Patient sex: M
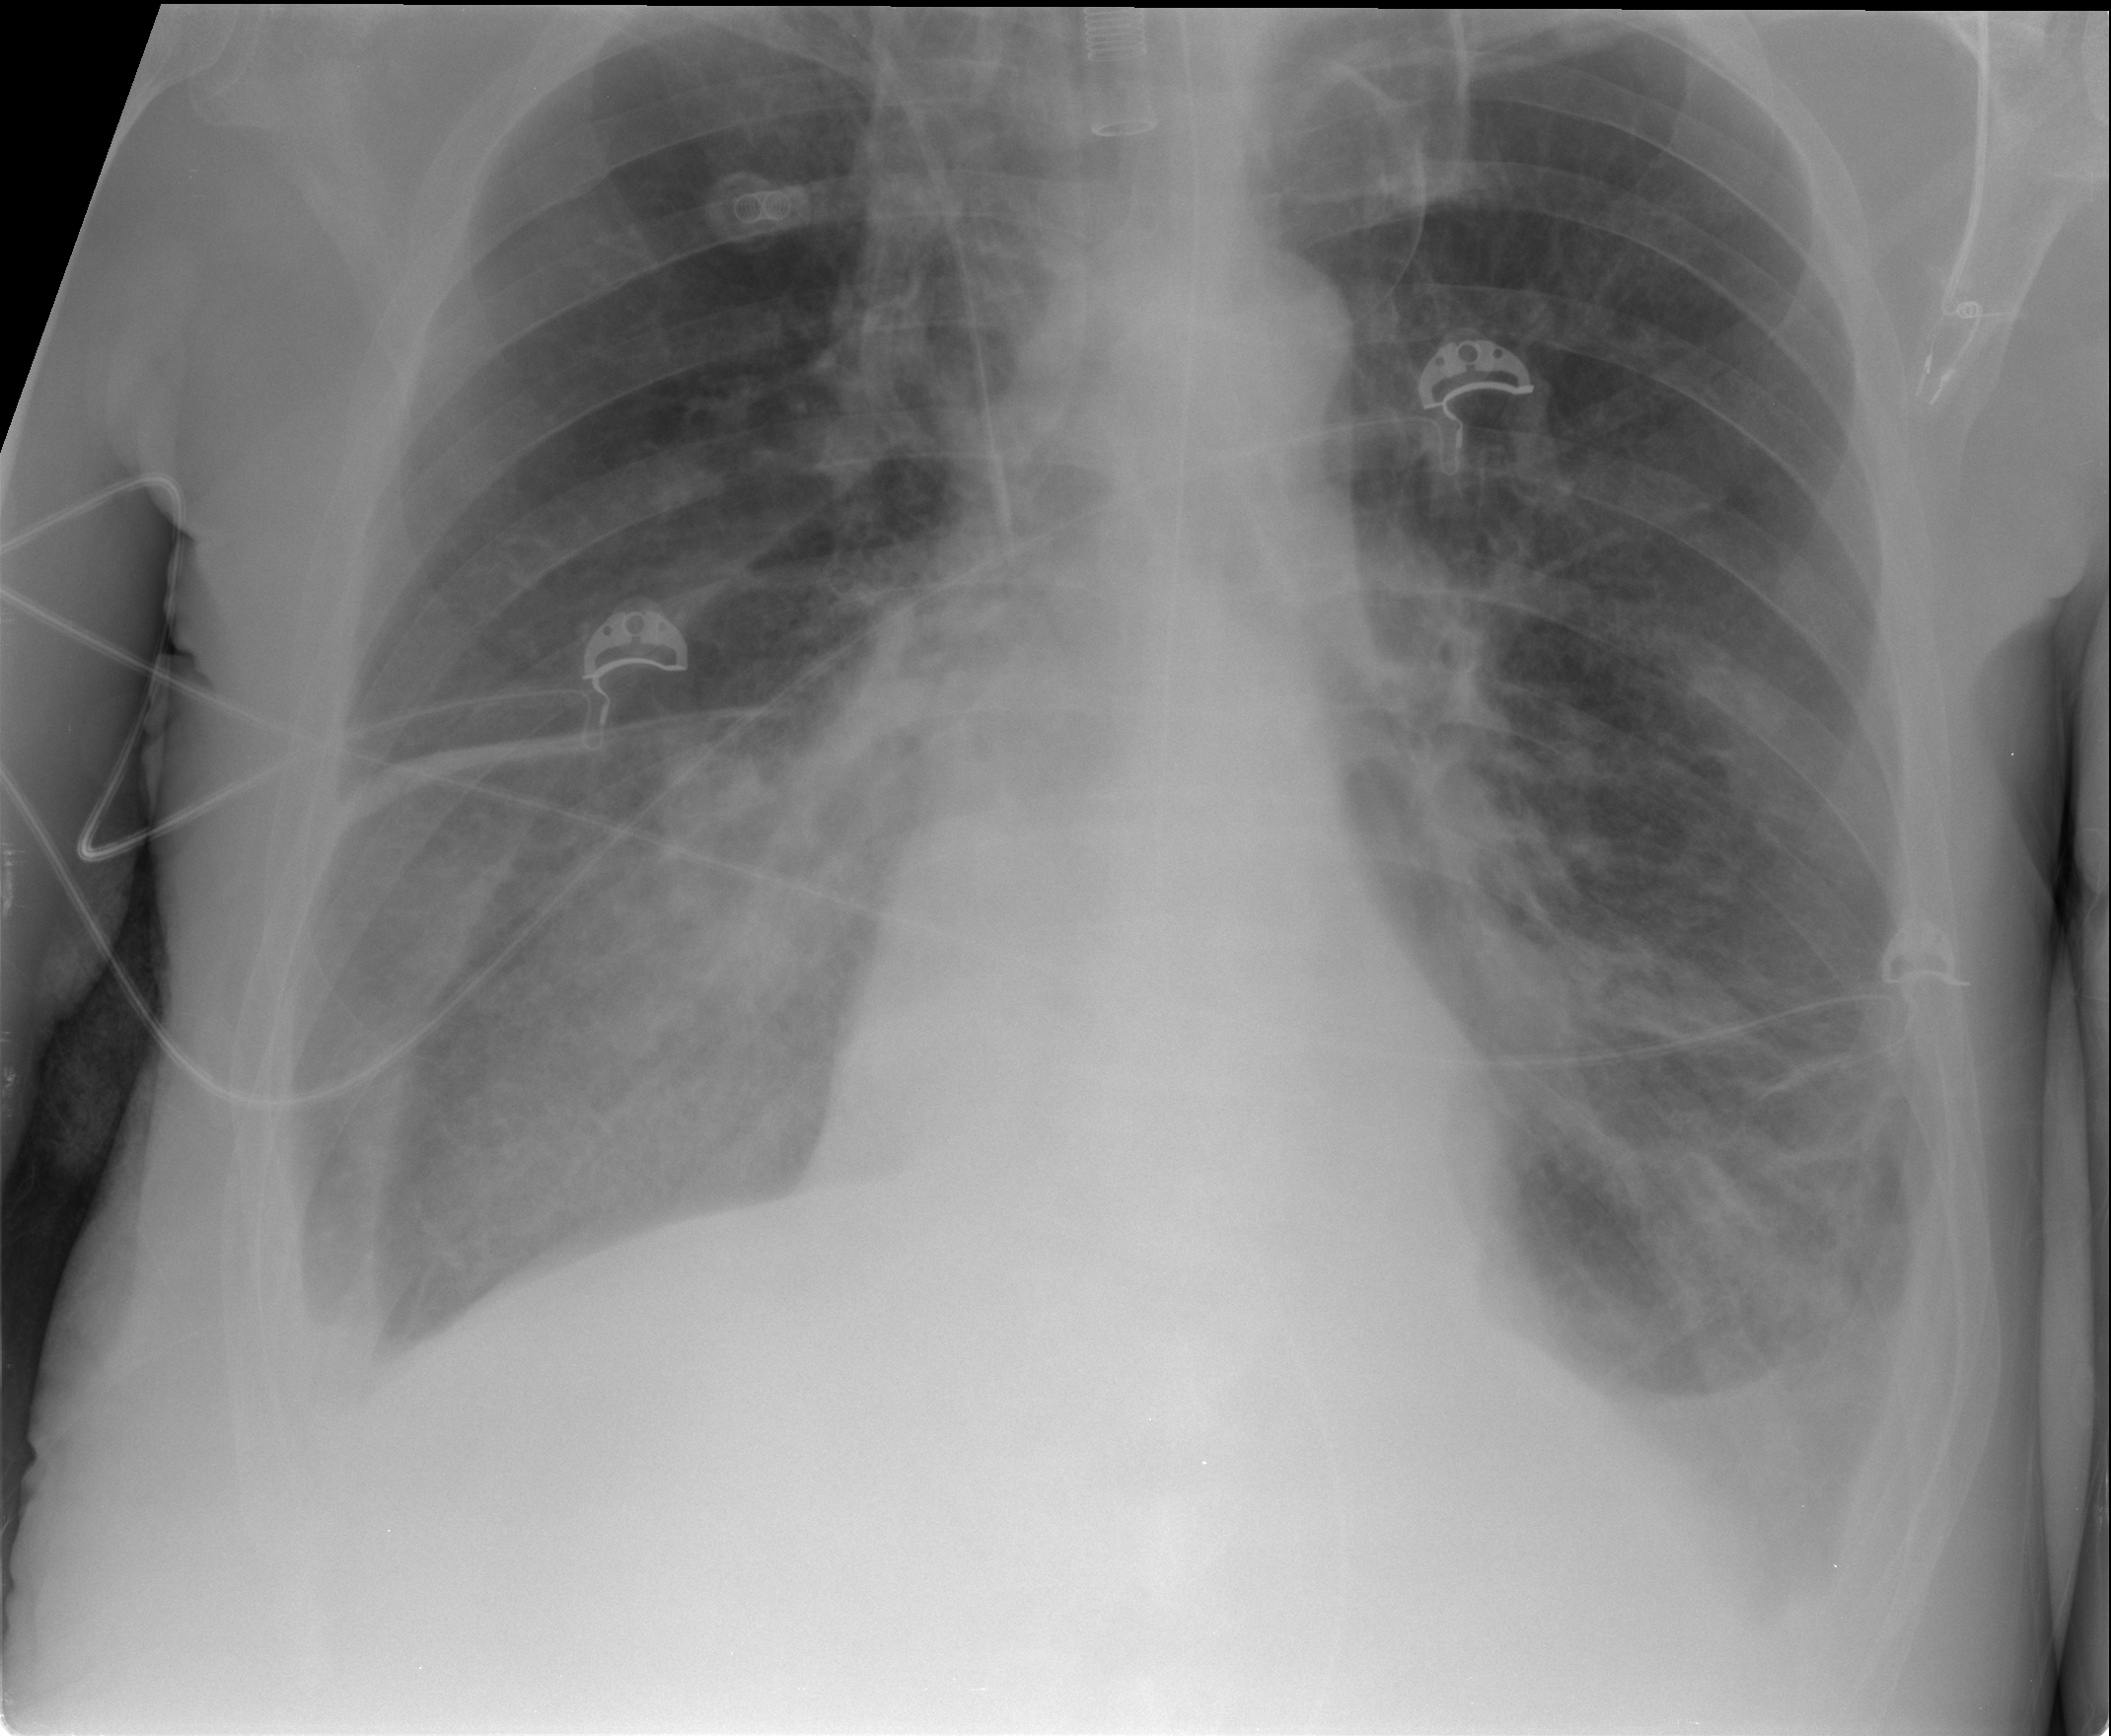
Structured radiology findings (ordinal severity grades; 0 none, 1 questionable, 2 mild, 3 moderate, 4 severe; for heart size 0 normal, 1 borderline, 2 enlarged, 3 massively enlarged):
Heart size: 0
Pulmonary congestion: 2
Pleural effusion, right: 2
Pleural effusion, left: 2
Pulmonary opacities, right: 0
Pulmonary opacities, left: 0
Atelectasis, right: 3
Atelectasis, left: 2